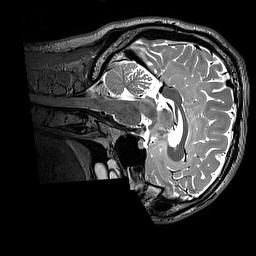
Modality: T2w
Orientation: sagittal
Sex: male
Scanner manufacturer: siemens
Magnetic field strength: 3 T
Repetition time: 3.2 s
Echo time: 0.409 s